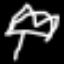
Label: leaf